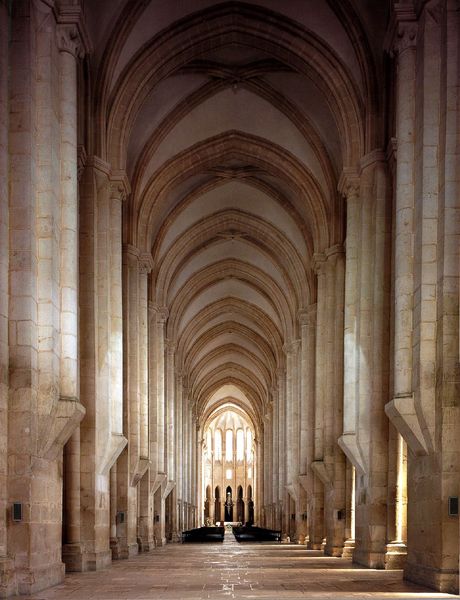
Titel: Klosterkirche Santa Maria in Alcobaca
Standort: Alcobaca, Santa Maria (EU - P)
Schlagwörter: dunkel, licht, raum, säulen, stein, innenraum, kirche, gotik, mauer, pilaster, gewölbe, langhaus, kapitell, kreuzrippengewölbe, mittelschiff, dienste, gotisch, kreuzgewölbe, spitzbogen, apsis, kirchenraum, chor, steinboden, steinsichtig, kielbogen, umgangschor, gewöbe, setin, kielbögen, 1300, ekreuzgewölbe